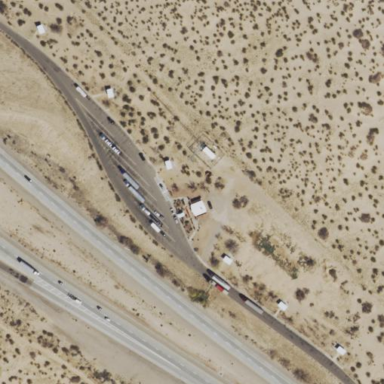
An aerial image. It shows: Rest area along the road with picnic tables.